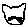
Label: cat